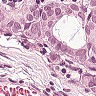
Metastatic tissue present: yes